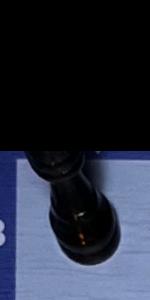
Label: Rook_Black